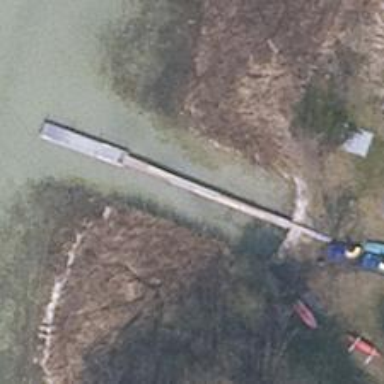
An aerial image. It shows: Man-made pier.